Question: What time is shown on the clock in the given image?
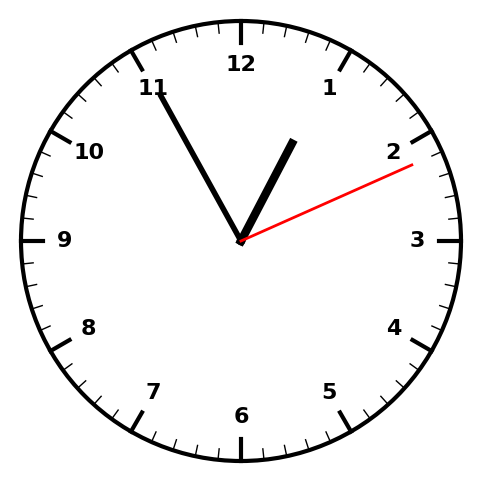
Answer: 12:55:11